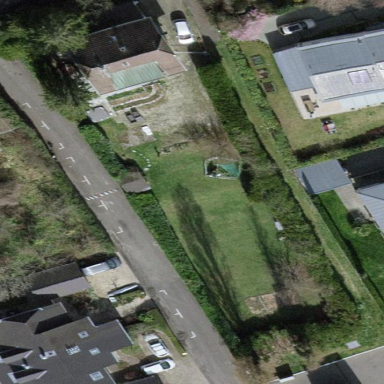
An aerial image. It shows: Garden surrounded by fence.